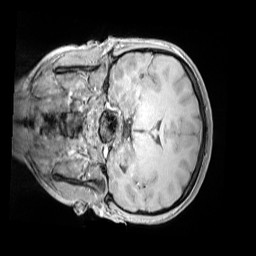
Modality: MP2RAGE
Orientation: coronal
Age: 11
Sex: female
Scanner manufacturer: siemens
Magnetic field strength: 3 T
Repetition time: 4 s
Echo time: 0.00303 s